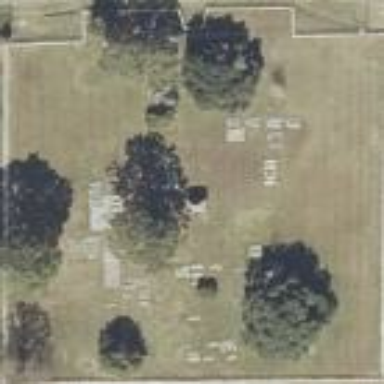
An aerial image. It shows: Cemetery or graveyard.